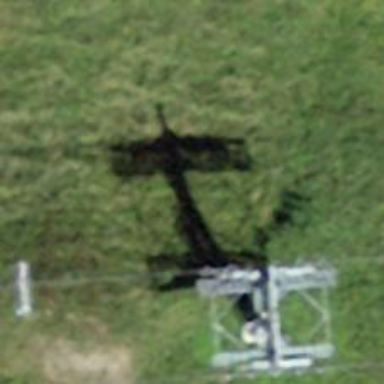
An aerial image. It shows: Pylon for aerialway.